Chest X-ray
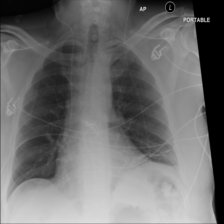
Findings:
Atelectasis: positive
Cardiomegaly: negative
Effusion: positive
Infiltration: negative
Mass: negative
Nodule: negative
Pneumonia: negative
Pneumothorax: negative
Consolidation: negative
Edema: negative
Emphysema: negative
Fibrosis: negative
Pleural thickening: positive
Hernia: negative